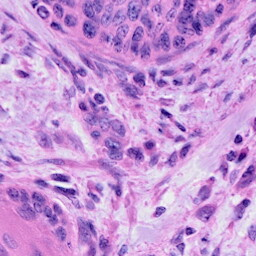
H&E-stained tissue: Cervix